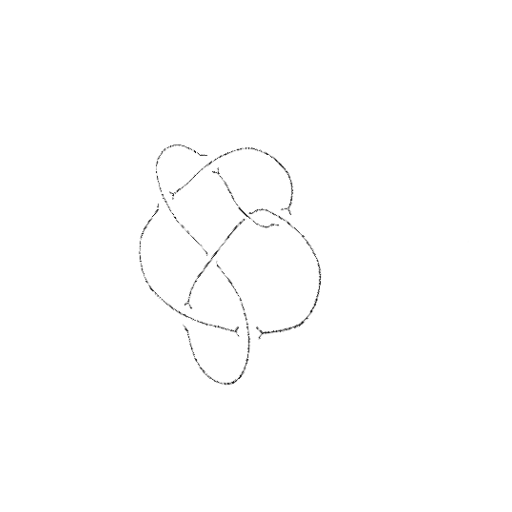
Crossing number: 7